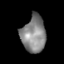
Tissue: skin
Cell type: Epithelial cells
Senescence score: 0.2316
Nuclear area (px): 854
Mean DAPI intensity: 134.253